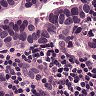
Metastatic tissue present: yes